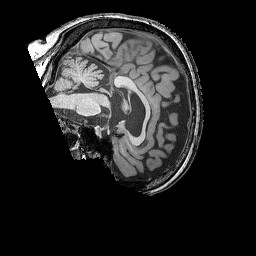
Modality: T1w
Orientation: sagittal
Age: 64
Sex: female
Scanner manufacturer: siemens
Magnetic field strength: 3 T
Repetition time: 2.25 s
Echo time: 0.00411 s